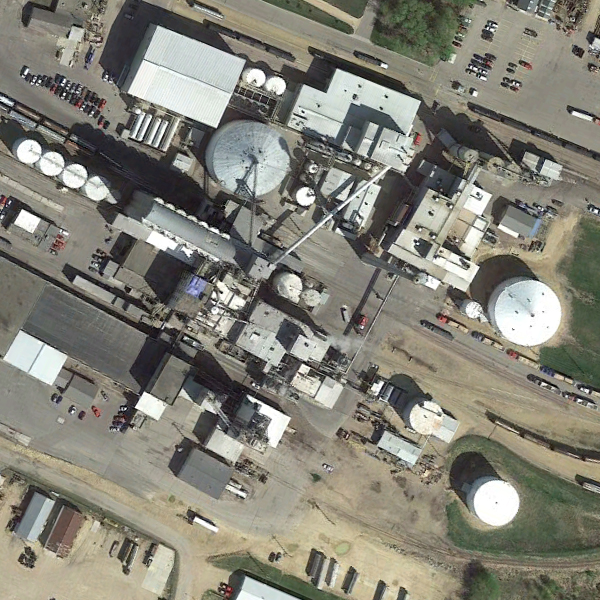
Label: StorageTanks